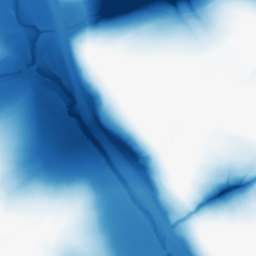
Category: morphological
Decomposition family: morphological
Decomposition parameters: operation: closing
size: 100
Upsampling method: bilinear
Upsampling parameters: scale: 8
Upsampling scale: 8